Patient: sex M, age 63
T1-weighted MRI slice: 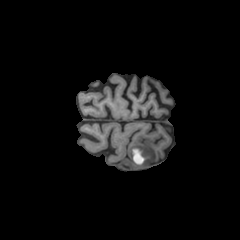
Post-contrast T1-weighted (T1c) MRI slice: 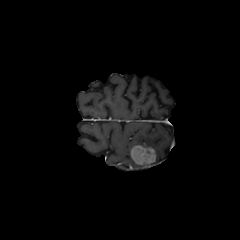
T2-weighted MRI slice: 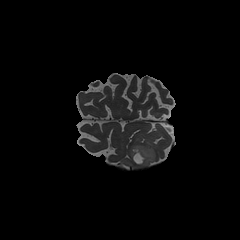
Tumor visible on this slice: yes
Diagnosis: Glioblastoma, IDH-wildtype
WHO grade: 4